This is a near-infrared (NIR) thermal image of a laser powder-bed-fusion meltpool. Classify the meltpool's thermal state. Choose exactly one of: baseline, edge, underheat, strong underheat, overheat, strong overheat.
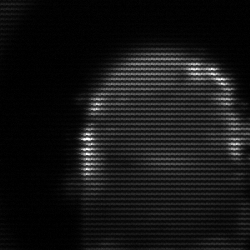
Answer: baseline